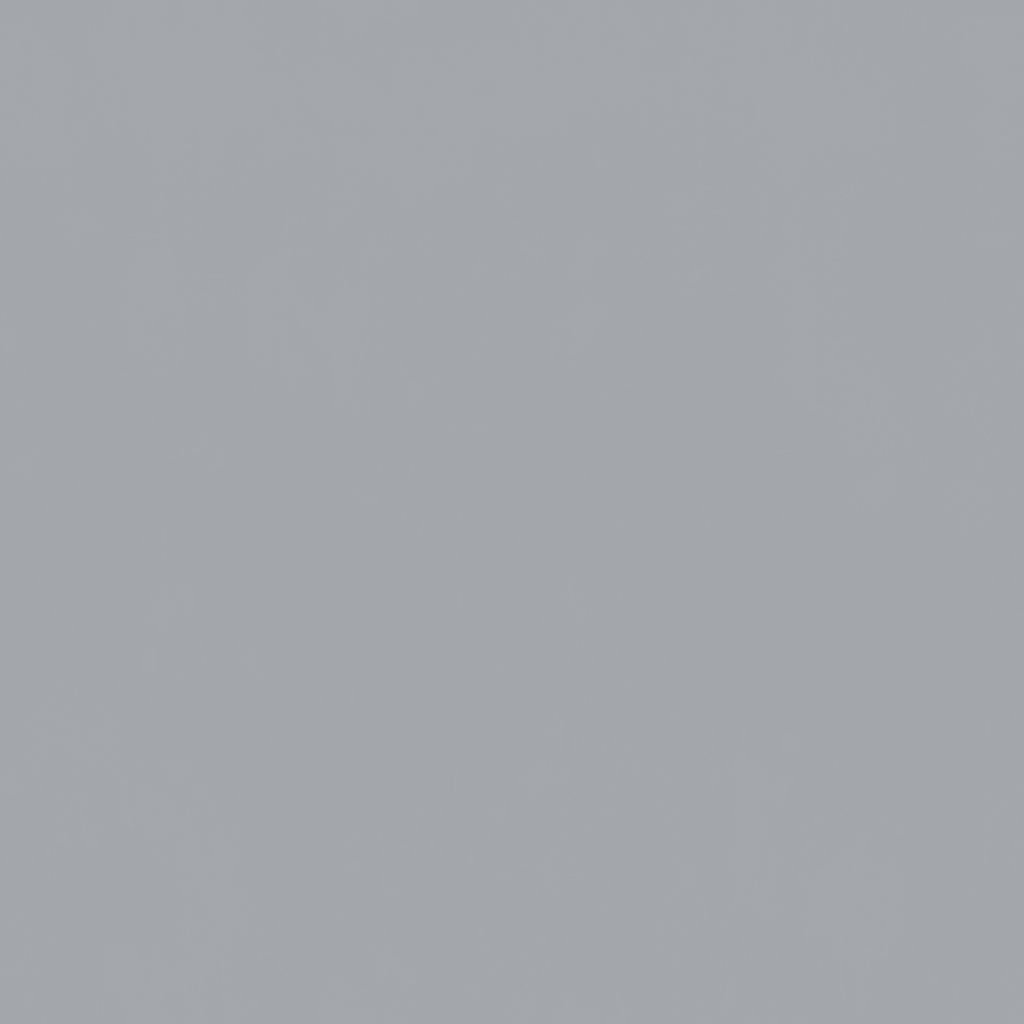
Texture map type: Color